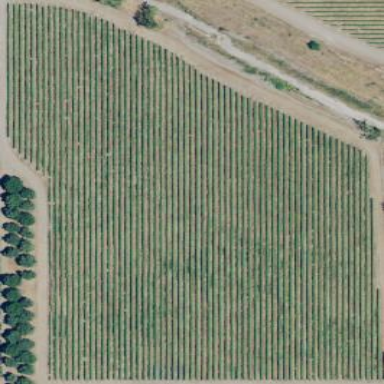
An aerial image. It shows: Vineyard with grape crops.